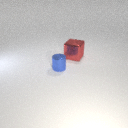
large red metal cube to the right of small blue metal cylinder